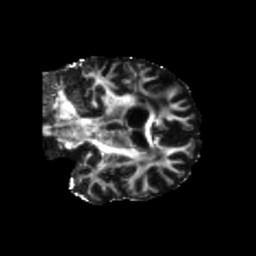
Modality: FA
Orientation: coronal
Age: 74
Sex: female
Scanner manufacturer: siemens
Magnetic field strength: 3 T
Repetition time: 5.25 s
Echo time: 0.08 s